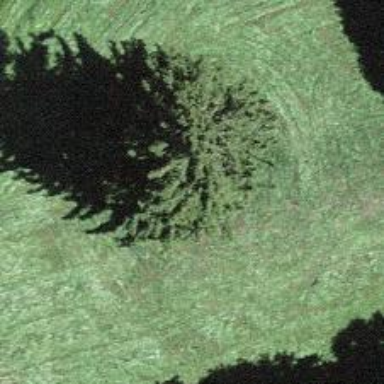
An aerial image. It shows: Needle-leaved tree in its natural environment.